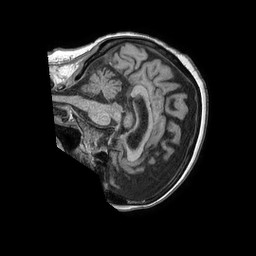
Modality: T1w
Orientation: sagittal
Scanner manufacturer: philips
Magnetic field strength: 1.5 T
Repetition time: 0.008195 s
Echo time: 0.003822 s